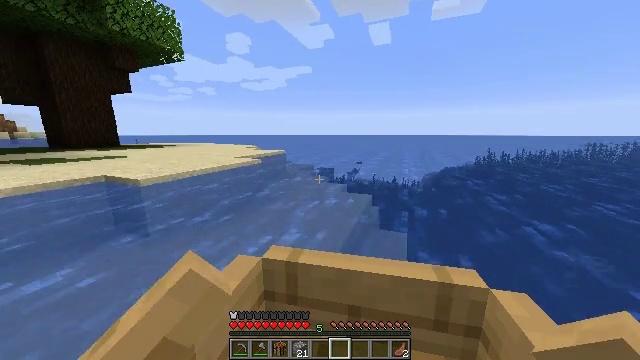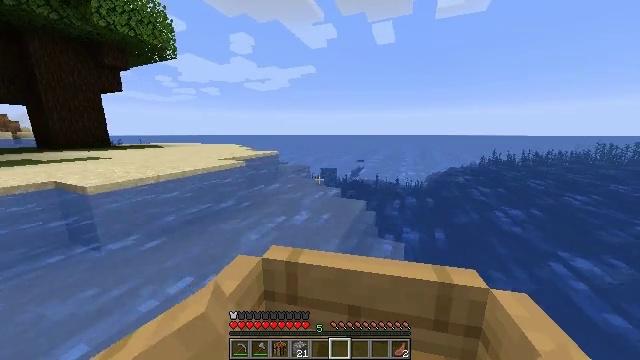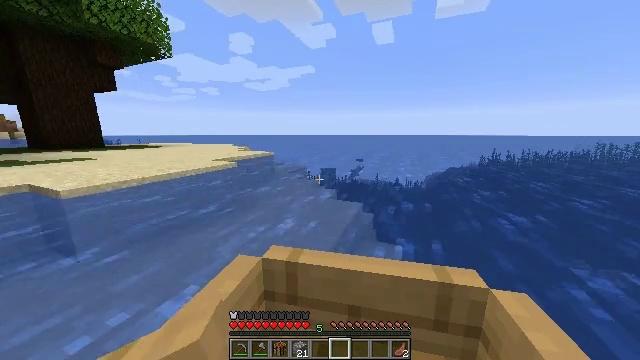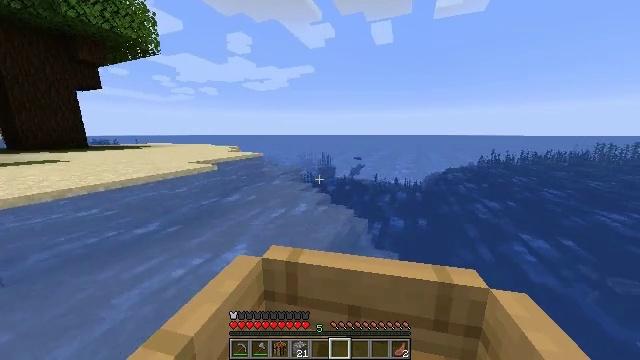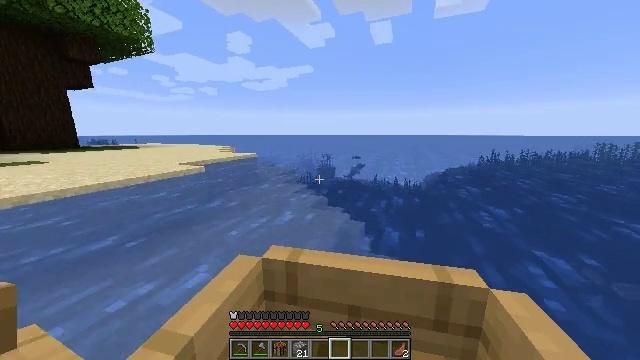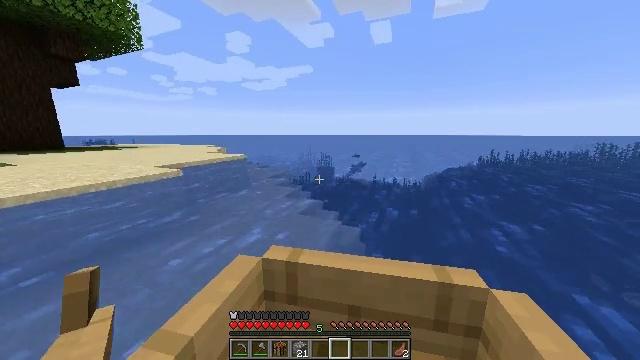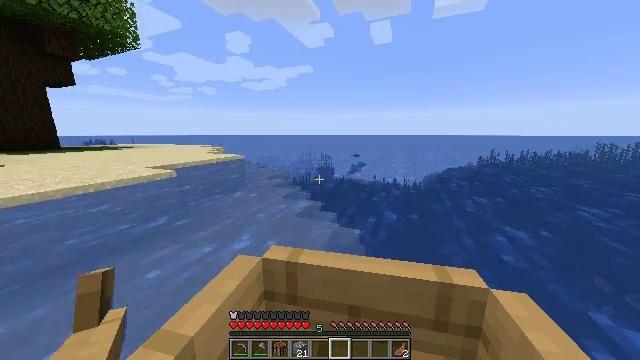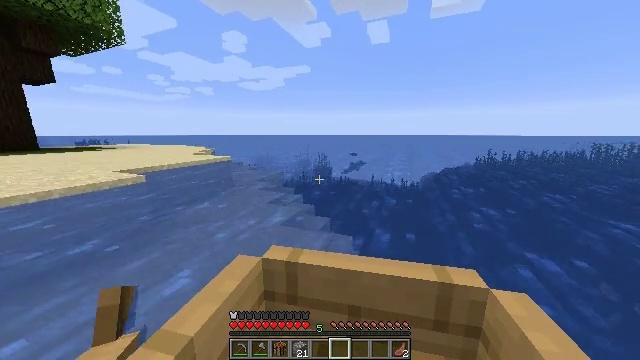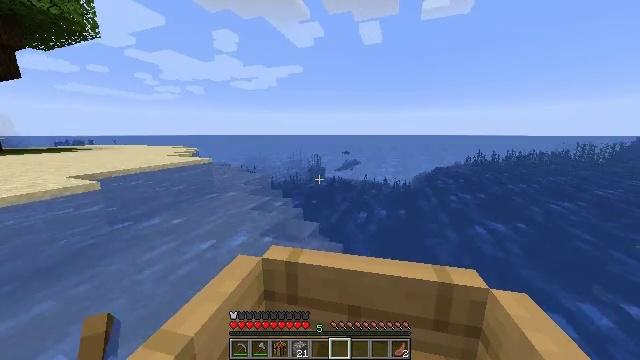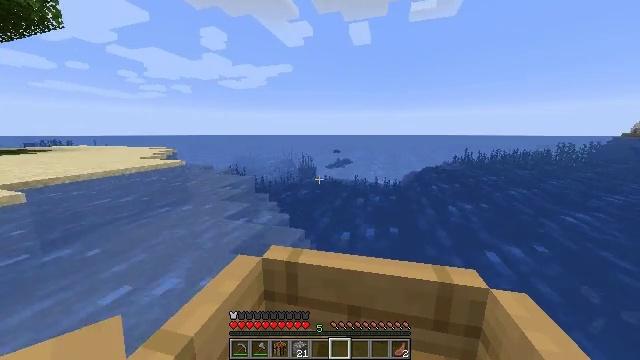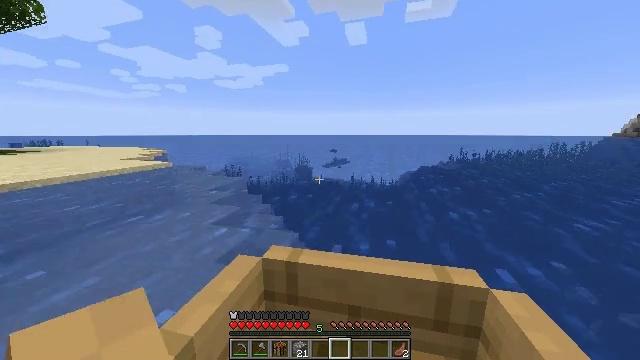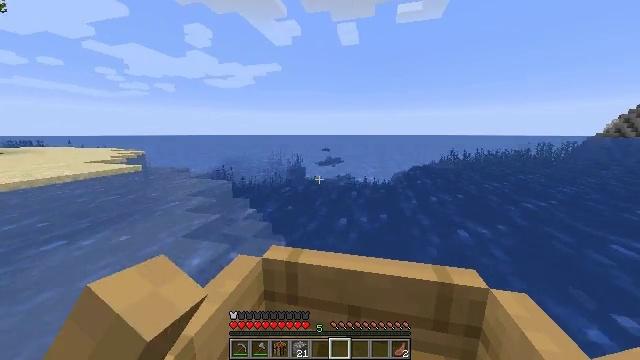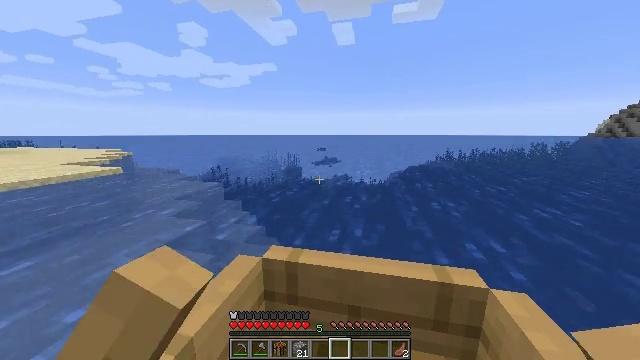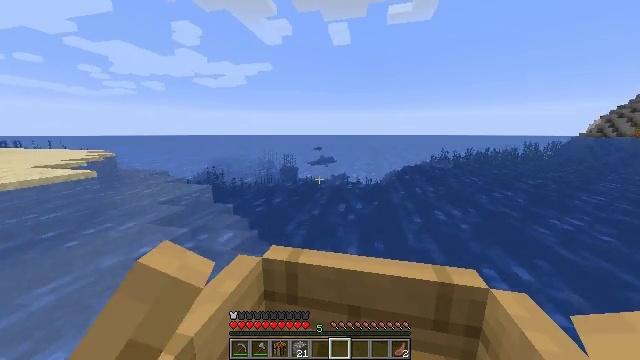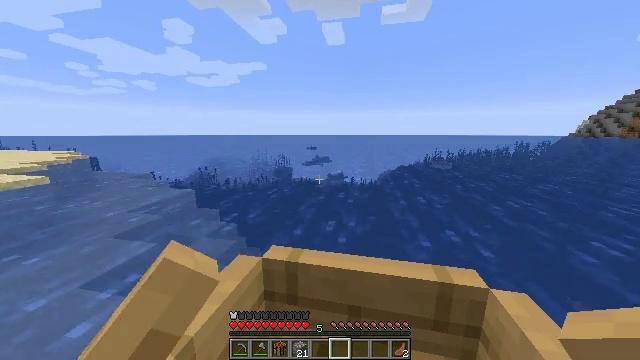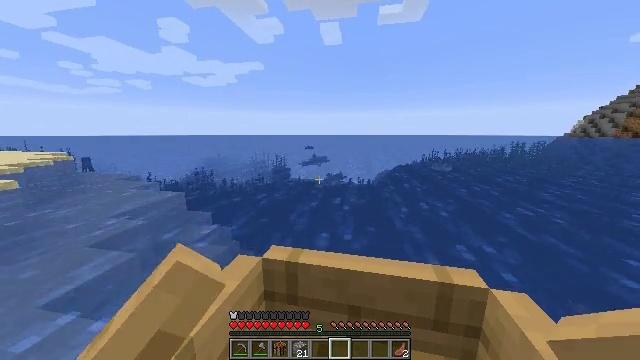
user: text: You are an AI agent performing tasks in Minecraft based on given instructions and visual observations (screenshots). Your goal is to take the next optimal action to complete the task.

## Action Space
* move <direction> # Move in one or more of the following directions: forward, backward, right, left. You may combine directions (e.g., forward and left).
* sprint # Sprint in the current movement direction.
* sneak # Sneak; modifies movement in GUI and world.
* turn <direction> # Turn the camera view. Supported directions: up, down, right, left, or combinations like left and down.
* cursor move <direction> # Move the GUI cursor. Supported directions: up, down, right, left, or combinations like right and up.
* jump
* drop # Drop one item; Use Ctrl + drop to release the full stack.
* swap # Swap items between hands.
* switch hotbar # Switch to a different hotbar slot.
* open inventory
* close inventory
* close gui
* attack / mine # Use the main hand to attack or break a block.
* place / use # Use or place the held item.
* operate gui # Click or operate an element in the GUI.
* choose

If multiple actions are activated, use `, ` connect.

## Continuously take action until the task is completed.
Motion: motion action
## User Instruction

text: Collect kelp plant from the sea.
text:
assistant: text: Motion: move forward, sprint
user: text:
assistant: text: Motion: move forward, sprint
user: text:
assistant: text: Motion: move forward, sprint
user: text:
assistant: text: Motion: move forward, sprint
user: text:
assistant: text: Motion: move forward, sprint
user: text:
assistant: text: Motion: move forward and move right, sprint
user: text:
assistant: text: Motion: move forward and move right, sprint
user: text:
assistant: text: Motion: move forward, sprint
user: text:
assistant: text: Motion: move forward, sprint
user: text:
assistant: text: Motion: move forward, sprint
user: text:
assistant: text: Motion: move forward, sprint
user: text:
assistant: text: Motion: move forward, sprint
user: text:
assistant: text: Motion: move forward, sprint
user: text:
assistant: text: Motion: move forward, sprint
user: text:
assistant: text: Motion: move forward and move left, sprint
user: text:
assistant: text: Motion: move forward and move left, sprint
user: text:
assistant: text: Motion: move forward, sprint
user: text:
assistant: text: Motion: move forward, sprint
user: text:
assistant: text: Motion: move forward, sprint
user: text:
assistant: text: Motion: move forward, sprint
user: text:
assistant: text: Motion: move forward, sprint
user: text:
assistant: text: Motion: move forward, sprint
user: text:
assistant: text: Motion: move forward, sprint
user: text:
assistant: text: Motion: move forward, sprint
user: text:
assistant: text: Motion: move forward, sprint
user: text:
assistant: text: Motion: move forward, sprint
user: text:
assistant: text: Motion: move forward, sprint
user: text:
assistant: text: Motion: move forward, sprint, turn left
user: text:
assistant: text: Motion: move forward, sprint, turn left
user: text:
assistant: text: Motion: move forward, sprint, turn left